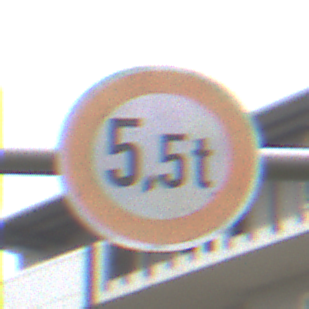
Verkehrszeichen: TatsaechlicheMasse
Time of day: Midday
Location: Outdoor (Urban)
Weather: Overcast
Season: NotSpecified
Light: Natural